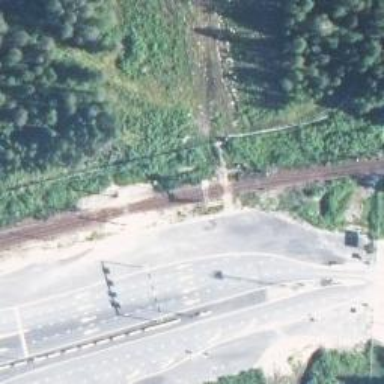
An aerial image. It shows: Continuous rail track.